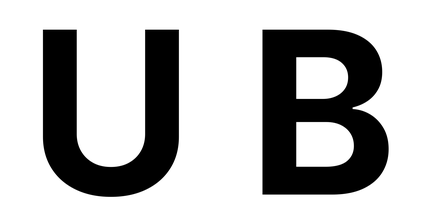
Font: Inter_Bold